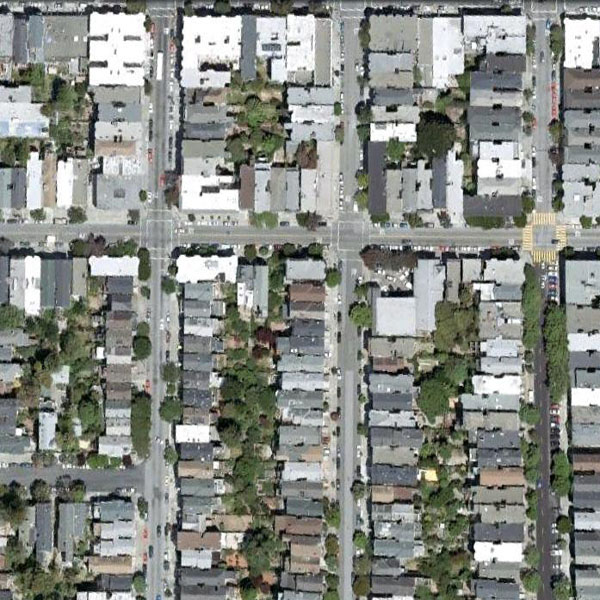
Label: DenseResidential